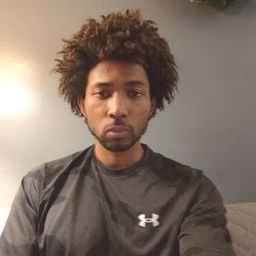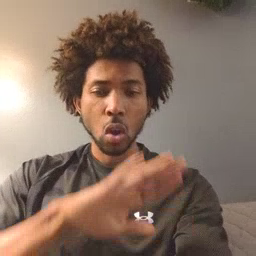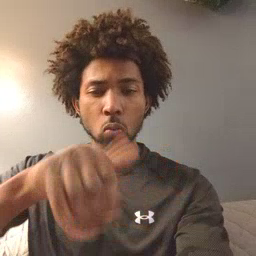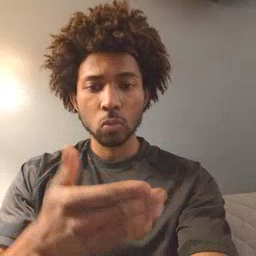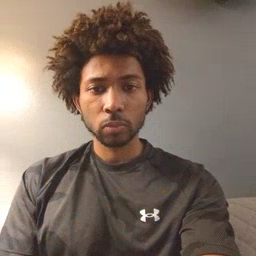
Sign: all